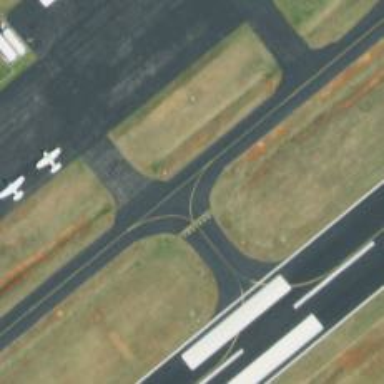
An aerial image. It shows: Image of taxiway at airport.